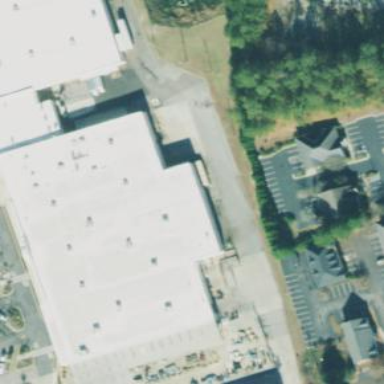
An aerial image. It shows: Commercial building.